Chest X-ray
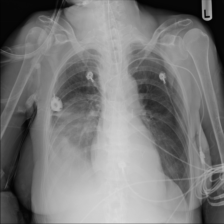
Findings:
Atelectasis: positive
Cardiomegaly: negative
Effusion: positive
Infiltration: negative
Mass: negative
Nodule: negative
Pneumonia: negative
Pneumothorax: negative
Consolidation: negative
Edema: negative
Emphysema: negative
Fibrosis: negative
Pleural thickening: negative
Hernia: negative